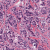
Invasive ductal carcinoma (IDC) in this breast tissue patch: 1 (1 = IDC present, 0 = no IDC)